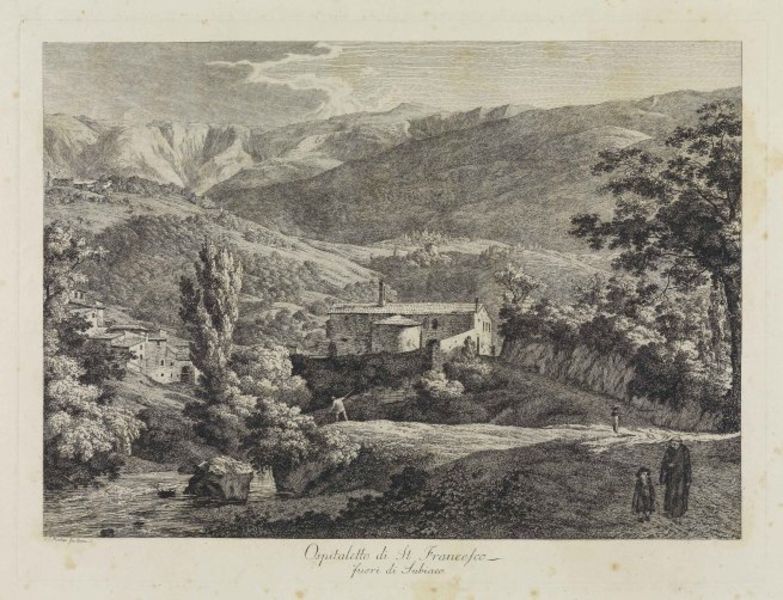
Titel: Subiaco, Blick auf das Hospital von S. Francesco bei Subiaco
Künstler: Jacob Wilhelm Mechau
Standort: Karlsruhe
Institution: Staatliche Kunsthalle Karlsruhe
Schlagwörter: baum, berg, felsen, gruppe, himmel, mann, schatten, wasser, weiß, wolken, bäume, fluss, landschaft, menschen, see, stadt, fenster, frankreich, frau, grau, hut, licht, männer, schwarz, skizze, szene, zeichnung, blick, dach, gebäude, haus, weg, wiese, wolke, mensch, rahmen, stein, bach, feld, felder, häuser, hügel, natur, büsche, gehen, gewässer, kirche, sonne, sträucher, land, familie, kind, blatt, pflanzen, tal, wald, arbeit, bauern, kamin, schornstein, turm, aussicht, schrift, sommer, papier, italien, arbeiten, ernte, berge, fels, gebirge, dorf, dächer, grafik, graphik, hecke, berglandschaft, linien, hof, rand, arbeiter, figuren, französisch, architecture, church, men, people, white, women, black, country, figures, france, girls, gray, grey, windows, woman, inschrift, print, brown, junge, frühling, bauer, ortschaft, bergdorf, unterschrift, buch, kloster, spaziergang, alpen, wälder, druck, druckgraphik, schwarzweiss, druckgrafik, radierung, stich, titel, seite, text, cliff, cloud, clouds, man, rocks, sky, tree, wanderer, background, boat, building, field, girl, hill, hills, house, landscape, mountain, mountains, nature, water, horizon, houses, landscahft, roofs, street, trees, village, mönch, siedlung, franziskus, heiliger, boy, child, spaziergänger, forest, grass, river, stream, bushes, path, road, side, abtei, drawing, paper, postkarte, kupferstich, black and white, landarbeit, opa, castle, hillside, grandmother, realism, etching, sketch, walking, sohn, writing, photo, cliffs, town, legende, rural, stroll, valley, city, schwarz/weiß, family, schirft, buildings, hospital, walk, monk, italienisch, engraving, monastery, weinberge, weingarten, schrif, postcard, kloser, farm, farmer, home, mill, peaks, figure, fields, shading, asian, chimneys, genre, stift, farmers, bestellen, fankreich, waterfall, worker, tan, tex, boys, langschaft, heuen, depth, arbeitet, francesco, woods, vista, finca, farming, european, pathway, cypress, scenery, castles, chalet, homes, leute, creek, farmm, caption, pathe, title, chateau, ma, vast, le, art history, figurs, slu, monestary, monestery, bach fluss, gukk, fiels, woman and child, paining, moutians, saint francis, landscape italy mountains, cliffnotes, francefeo, decade, bauerlandschaft, captioned, san francesco, oqualette, 색칠해주고싶다, 외국명화에서 본 것만 같다, 헨젤과 그렐텔이 생각난다, 명암이 느껴지는 기분이다, 잘그렸다, landarbeti